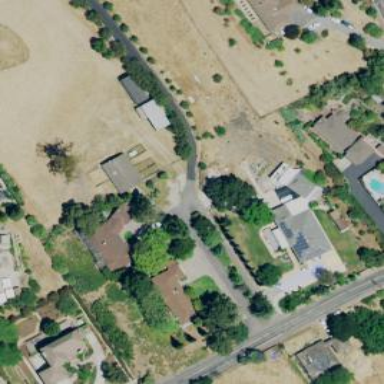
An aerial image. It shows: Shared driveway designated as service road.